Field crop: maize
Growth stage: 2
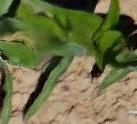
Species: maize